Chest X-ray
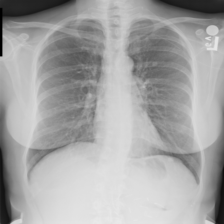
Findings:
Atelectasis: negative
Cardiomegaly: negative
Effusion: negative
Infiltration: negative
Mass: negative
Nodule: negative
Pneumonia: negative
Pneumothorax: negative
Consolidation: negative
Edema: negative
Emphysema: negative
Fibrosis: negative
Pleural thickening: negative
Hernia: negative